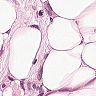
Metastatic tissue present: yes